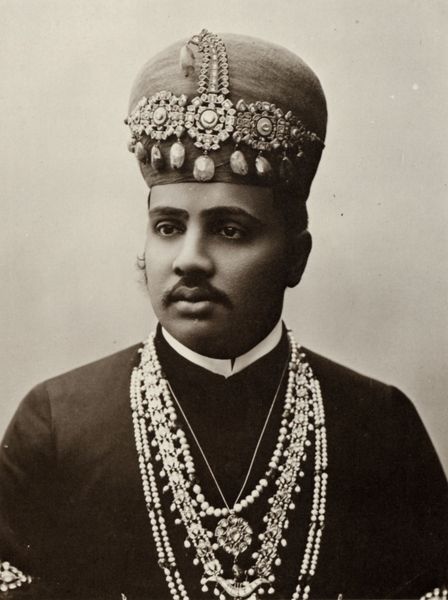
Titel: Prinz
Künstler: Raja Lala Deen Dayal
Schlagwörter: kopf, mann, weiß, braun, hut, nase, schmuck, schwarz, blick, haube, alt, anzug, bart, hemd, jacke, schnurrbart, augen, gesicht, kleidung, kragen, silber, steine, ärmel, hals, portrait, porträt, geistlicher, gold, reich, adel, augenbrauen, diamanten, edelsteine, krone, lippen, ohren, perlen, traurig, kopfbedeckung, man, kette, sepia, kaiser, könig, edel, schnauzbart, schnauzer, perlenkette, halskette, exotisch, foto, fotografie, photographie, medaillon, orient, asien, schwarz weiss, dreiviertel, ketten, fürst, kasten, photo, tracht, arabisch, seitenblick, anhänger, dunkelhäutig, schwarzer, portät, prinz, reichtum, porträ, monarchie, teuer, indien, kopfschmuck, turban, weißer kragen, islam, oberlippe, kostbar, insignien, kolonie, marokko, sultan, häuptling, geschmeide, würdenträger, broschen, hindu, indisch, diamenten, kaste, ethno, inder, pakistan, truban, starrer blick, pascha, maharaja, maharadscha, mogul, juwelen, tamil, schwerreich, brahmane